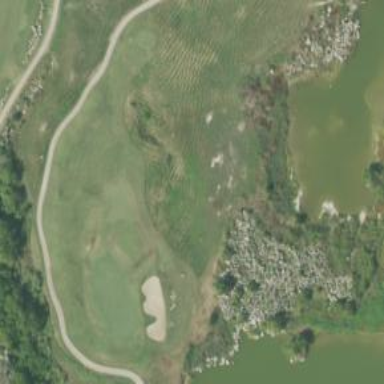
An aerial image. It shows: Rough area in golf course.